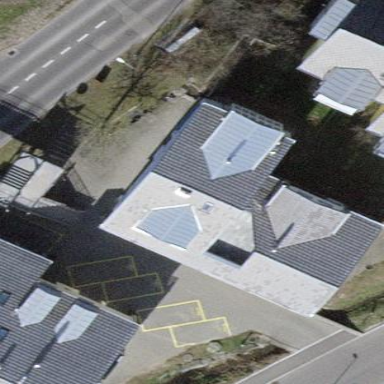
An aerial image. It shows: Building with tiled roof.